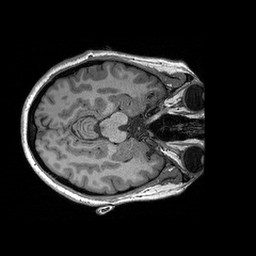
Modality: T1w
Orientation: axial
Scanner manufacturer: siemens
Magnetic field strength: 3 T
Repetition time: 2.3 s
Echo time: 0.00298 s